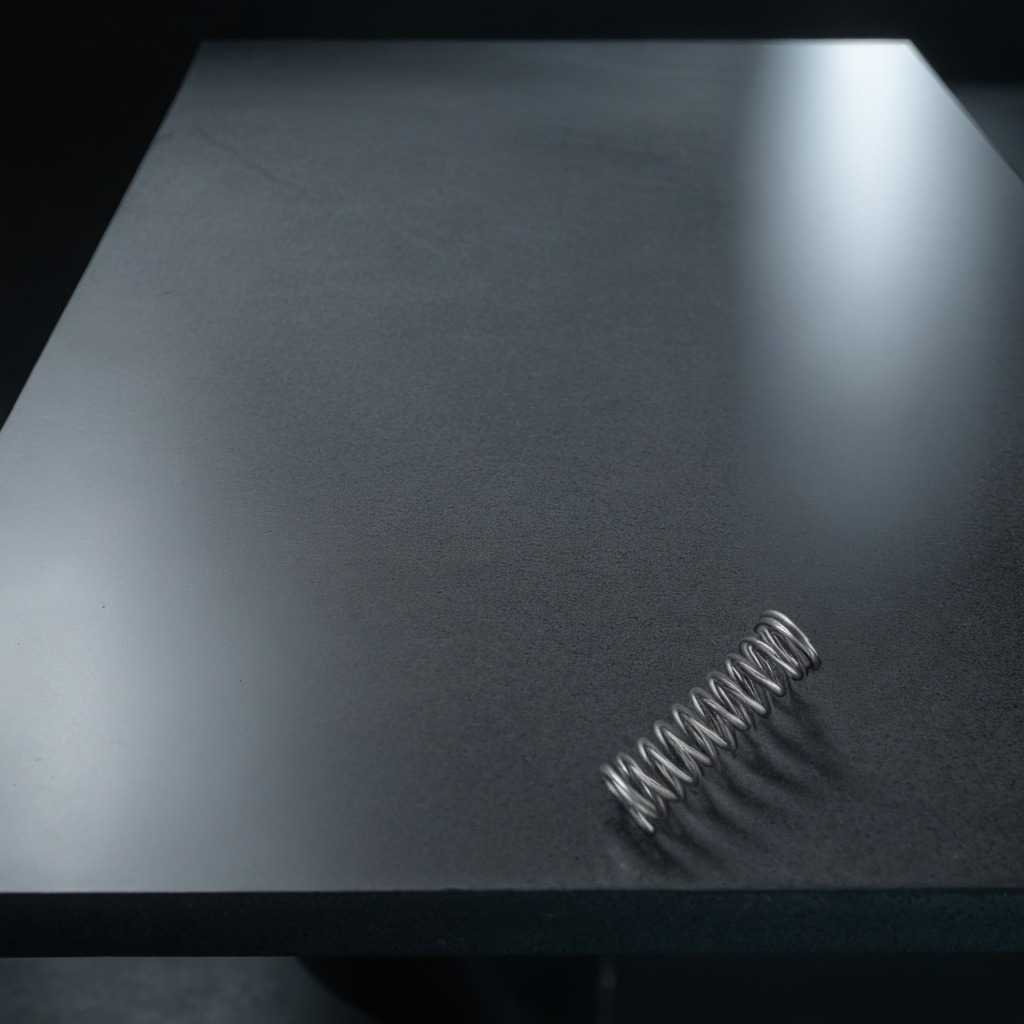
A coiled metal spring is lying on a clean granite table inside a workshop at night dim ambient light soft shadows worn but